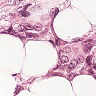
Metastatic tissue present: yes